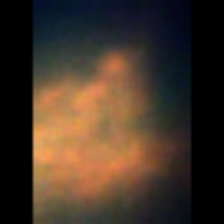
Taxon: Unknown_detritus
Group: Unknown